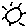
Label: sun